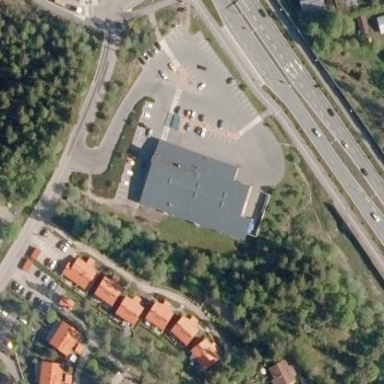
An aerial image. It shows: Retail building housing supermarket.